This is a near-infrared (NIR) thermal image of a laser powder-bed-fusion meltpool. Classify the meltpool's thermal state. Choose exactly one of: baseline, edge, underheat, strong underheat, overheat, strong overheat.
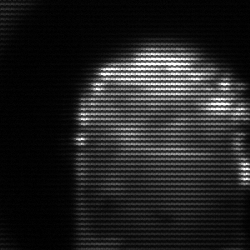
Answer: baseline